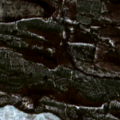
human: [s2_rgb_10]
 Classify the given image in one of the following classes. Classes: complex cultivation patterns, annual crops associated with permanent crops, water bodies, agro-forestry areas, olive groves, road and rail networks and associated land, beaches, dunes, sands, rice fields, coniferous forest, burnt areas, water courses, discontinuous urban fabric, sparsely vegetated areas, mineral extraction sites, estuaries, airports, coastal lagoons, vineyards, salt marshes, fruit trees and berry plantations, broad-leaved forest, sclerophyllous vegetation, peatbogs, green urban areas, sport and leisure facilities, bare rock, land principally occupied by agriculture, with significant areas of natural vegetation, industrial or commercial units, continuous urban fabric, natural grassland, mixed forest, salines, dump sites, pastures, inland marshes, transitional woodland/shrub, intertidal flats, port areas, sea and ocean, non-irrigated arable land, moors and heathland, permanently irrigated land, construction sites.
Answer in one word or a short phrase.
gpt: coniferous forest, mixed forest, water bodies